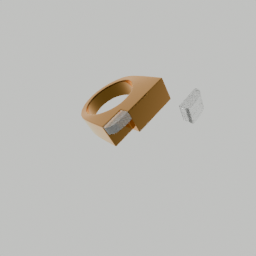
Label: electronics